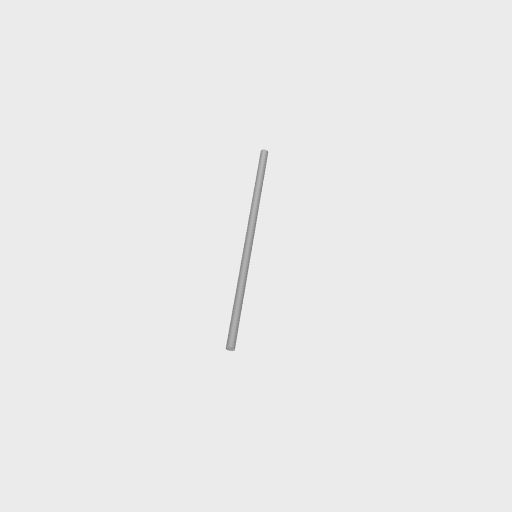
Part: GoTUBE912